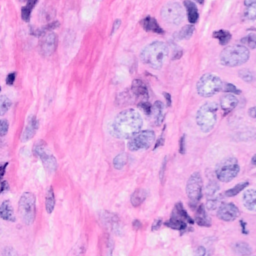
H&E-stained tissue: Breast